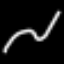
Label: squiggle